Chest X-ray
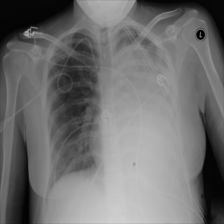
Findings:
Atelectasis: negative
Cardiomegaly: negative
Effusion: negative
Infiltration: negative
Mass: negative
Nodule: negative
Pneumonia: negative
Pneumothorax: negative
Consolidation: negative
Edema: negative
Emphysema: negative
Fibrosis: negative
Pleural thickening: negative
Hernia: negative